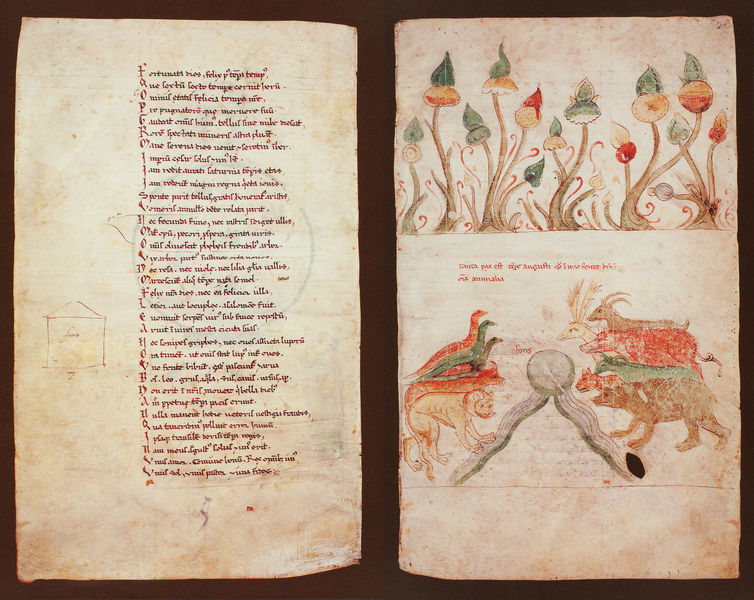
Titel: Liber ad honorem Augusti sive de rebus Siculis/ Buch zu Ehren des Kaisers Augustus oder über die Angelegenheiten Siziliens
Künstler: Pietro da Eboli
Institution: Bern, Burgbibliothek
Schlagwörter: wasser, blumen, zeichnung, haus, tiere, handschrift, buchmalerei, minuskel